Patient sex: F
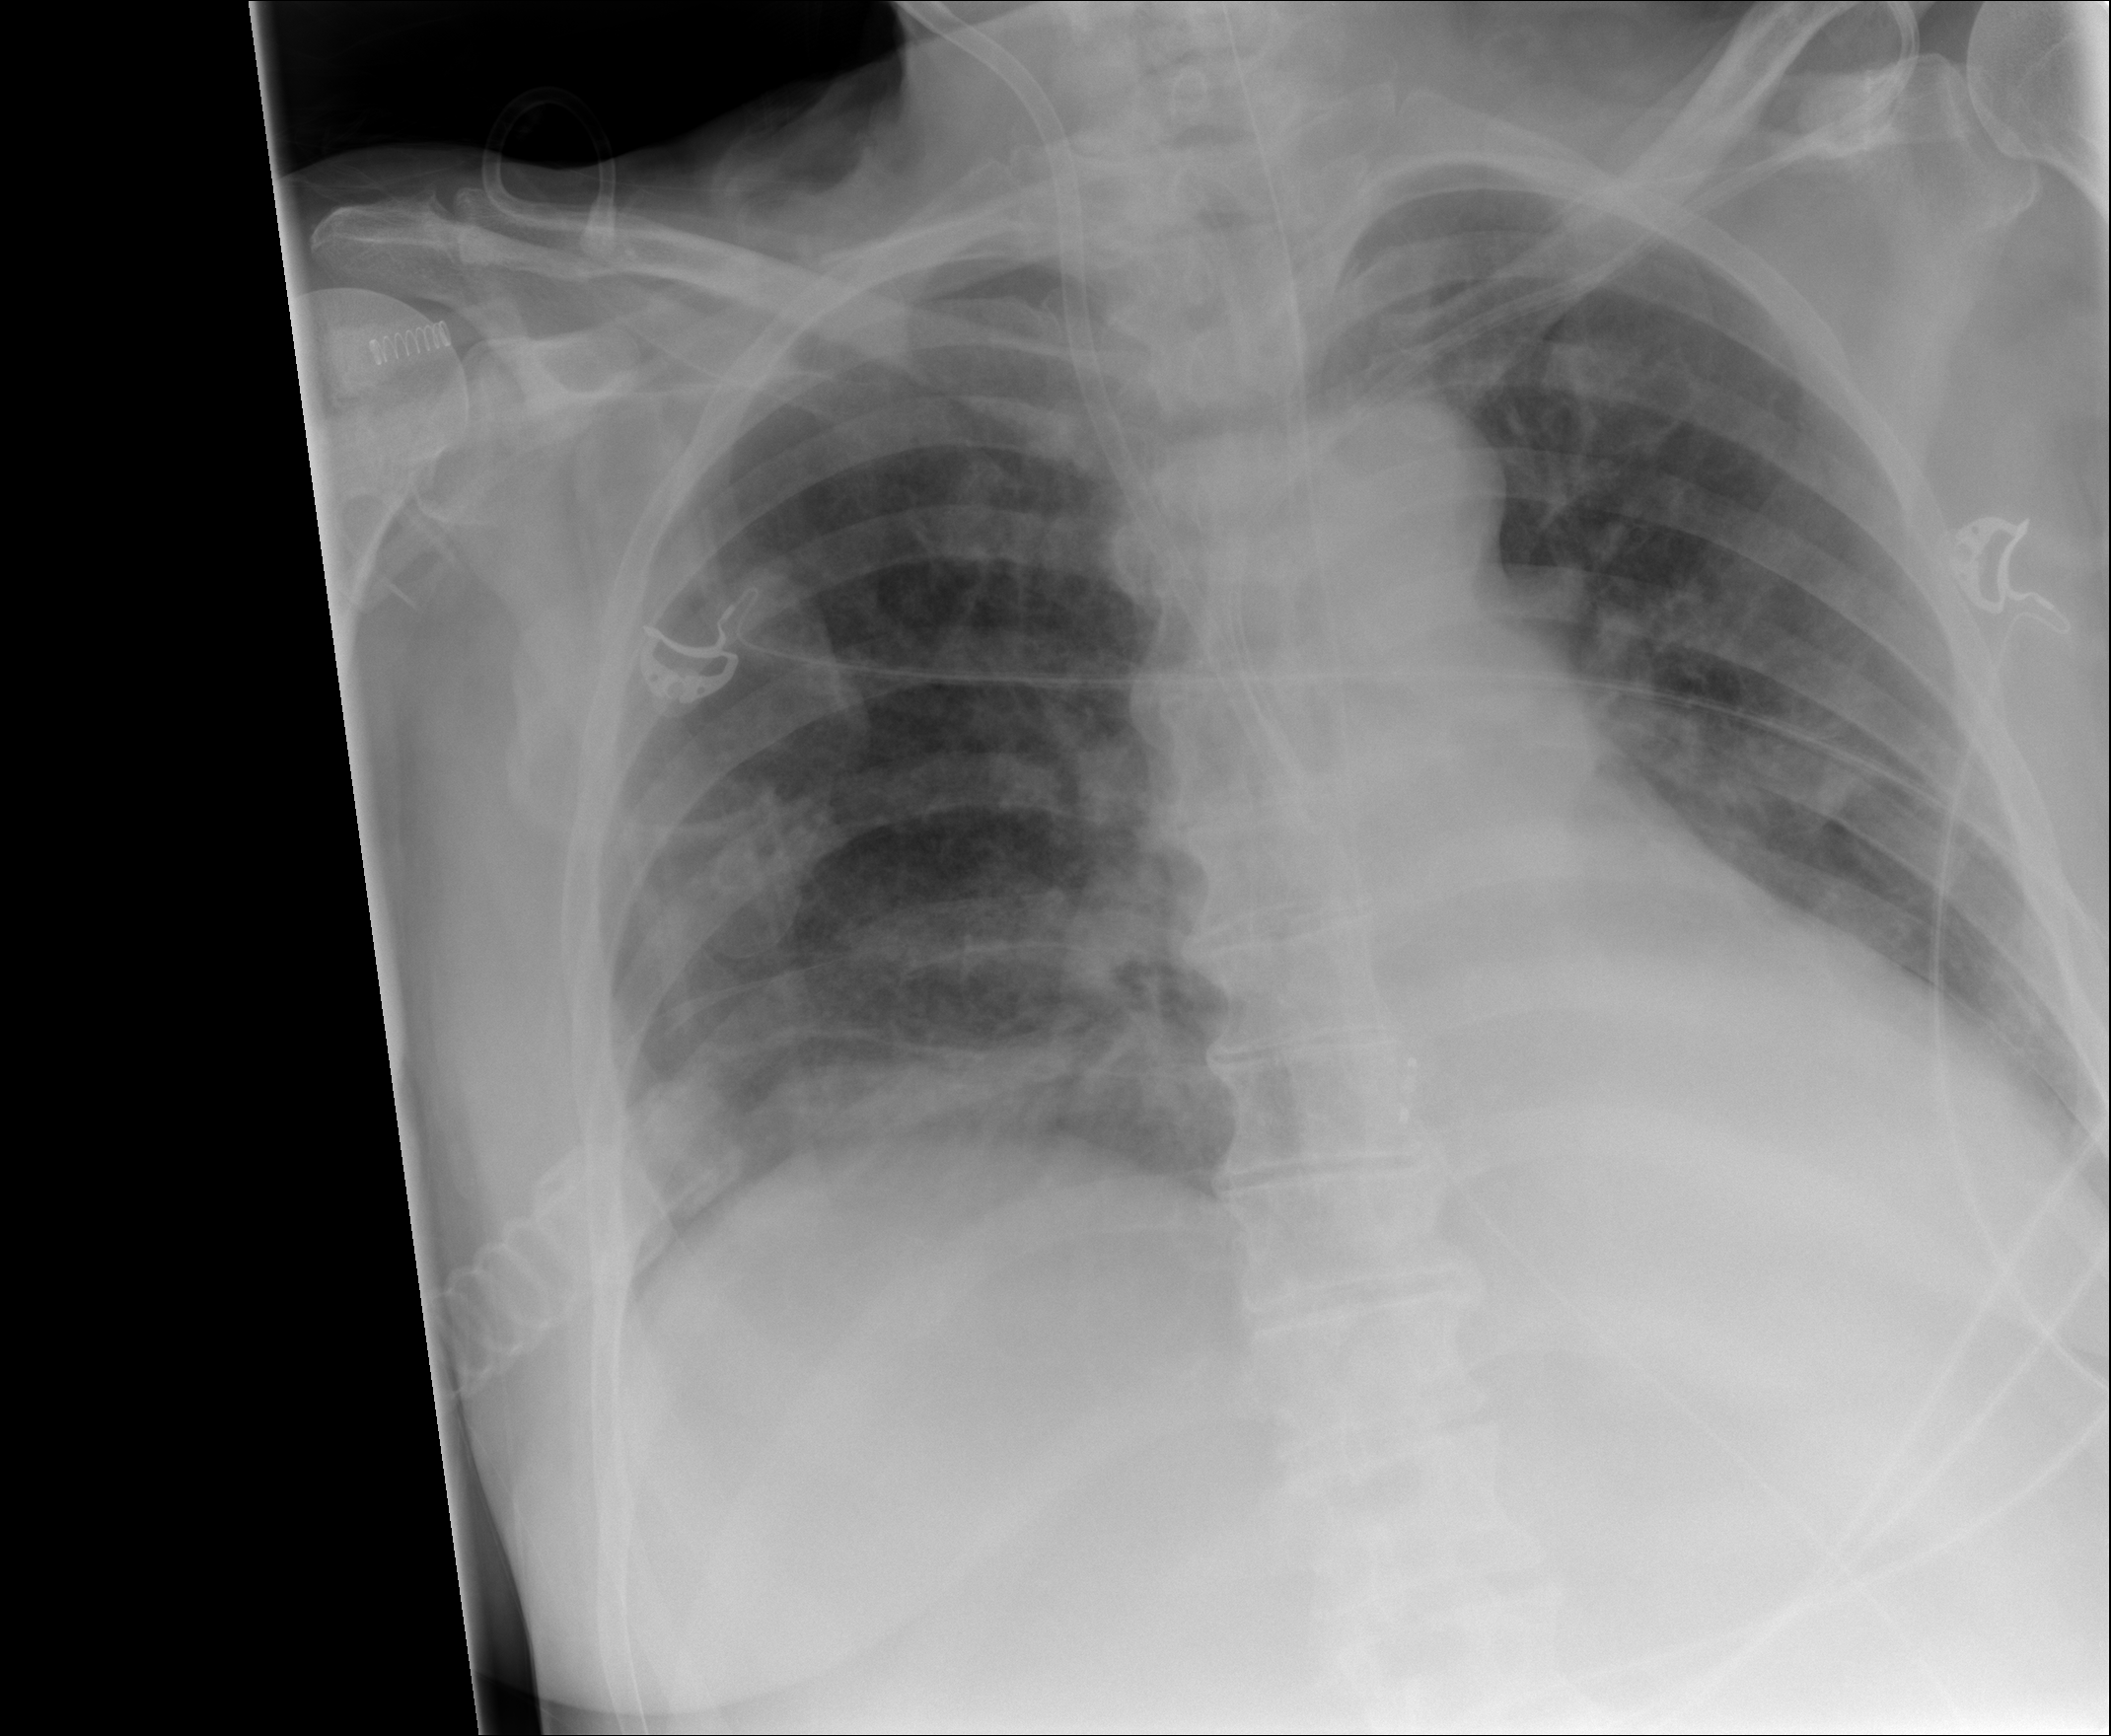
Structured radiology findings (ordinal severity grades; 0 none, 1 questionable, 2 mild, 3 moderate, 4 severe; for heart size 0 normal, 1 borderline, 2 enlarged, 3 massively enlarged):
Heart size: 2
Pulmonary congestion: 0
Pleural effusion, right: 2
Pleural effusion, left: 1
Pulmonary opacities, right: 1
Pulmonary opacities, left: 1
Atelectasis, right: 2
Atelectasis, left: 2